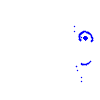
Particle: proton